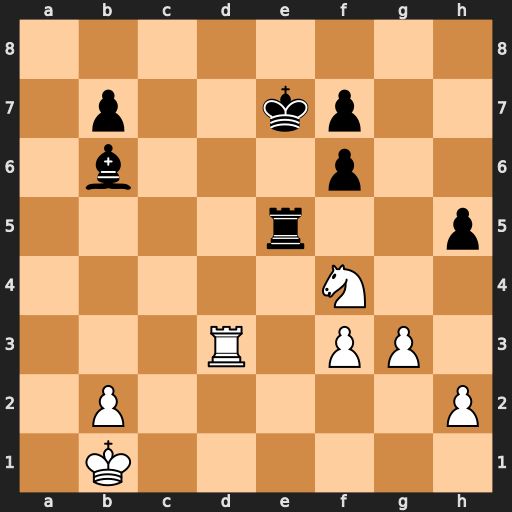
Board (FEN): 8/1p2kp2/1b3p2/4r2p/5N2/3R1PP1/1P5P/1K6
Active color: w
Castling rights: -
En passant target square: -
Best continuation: Nd5+ Kf8 Nxb6